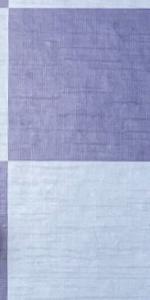
Label: Empty